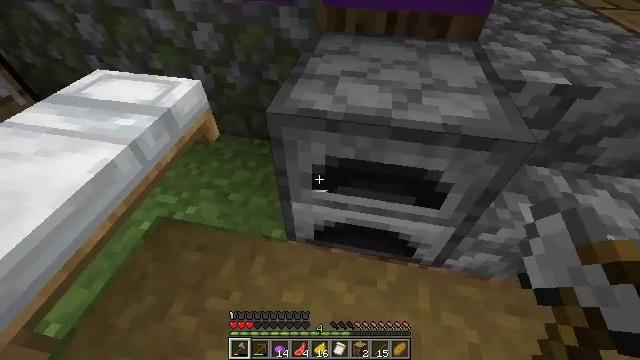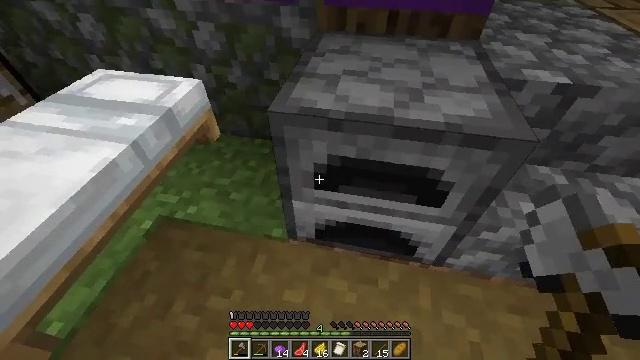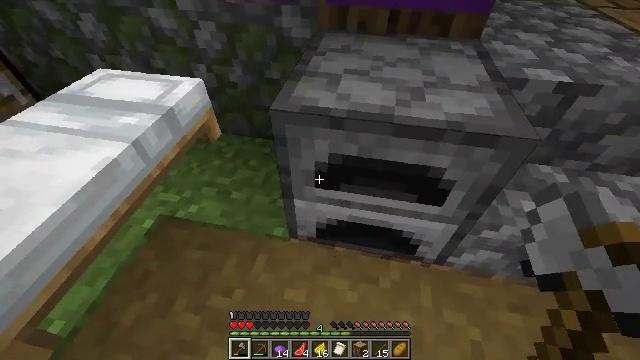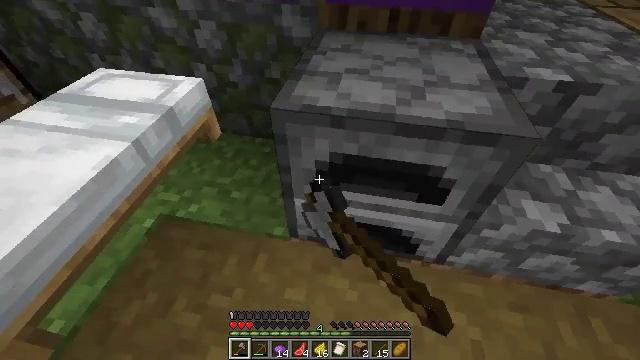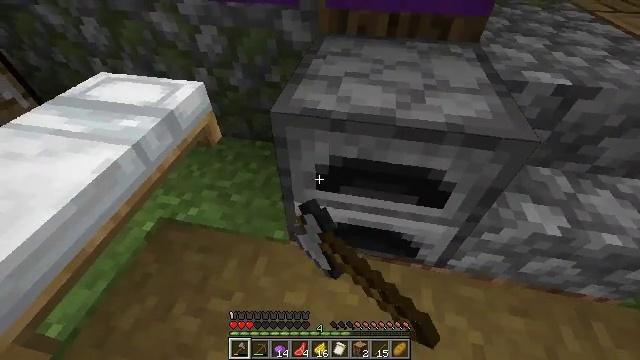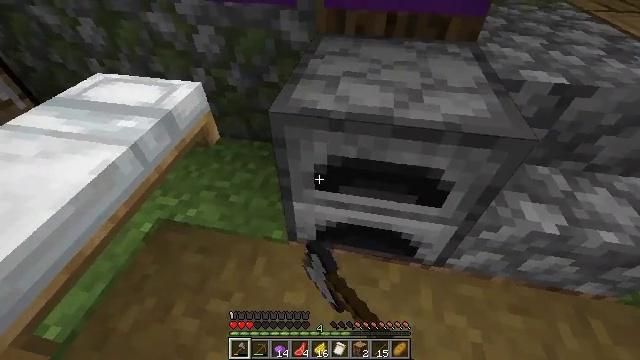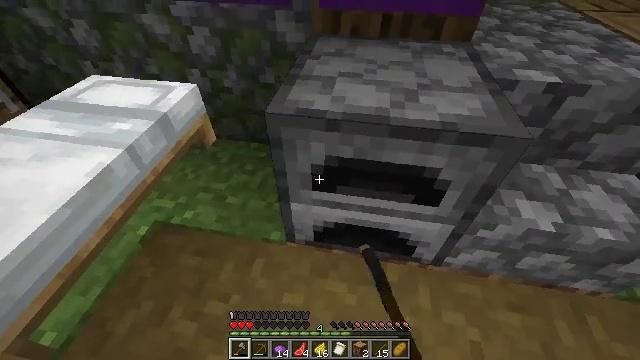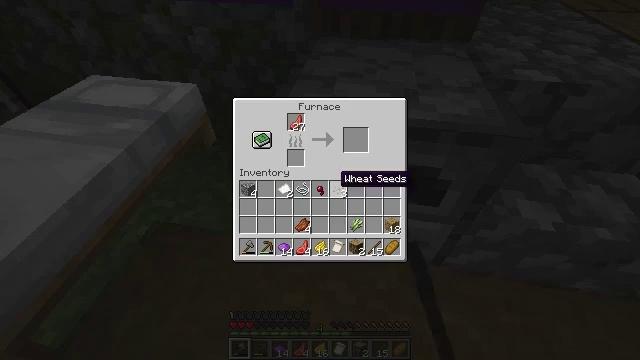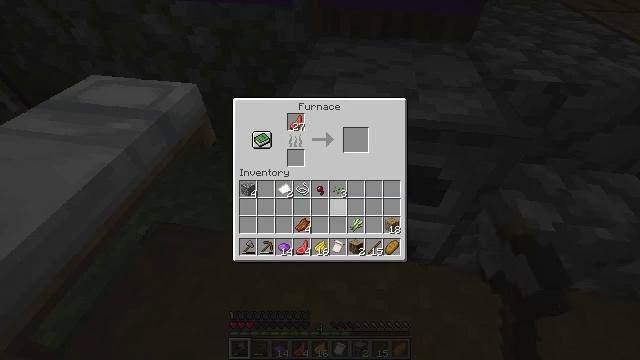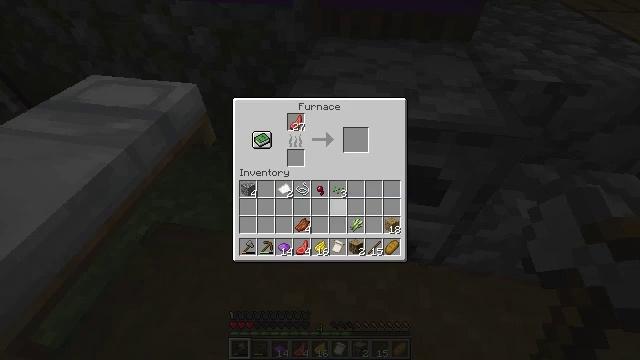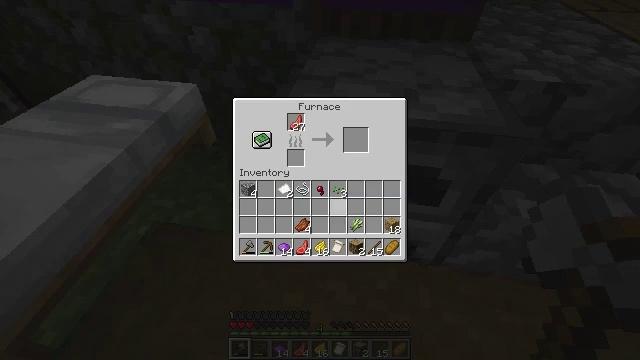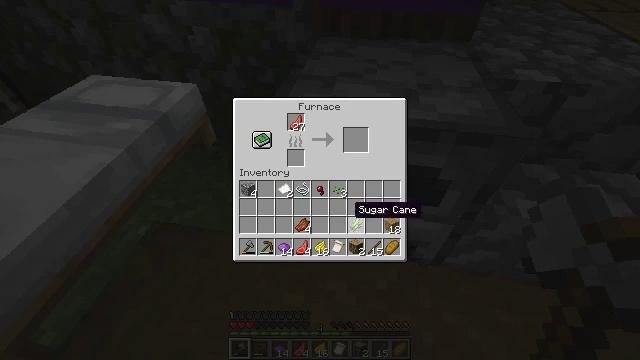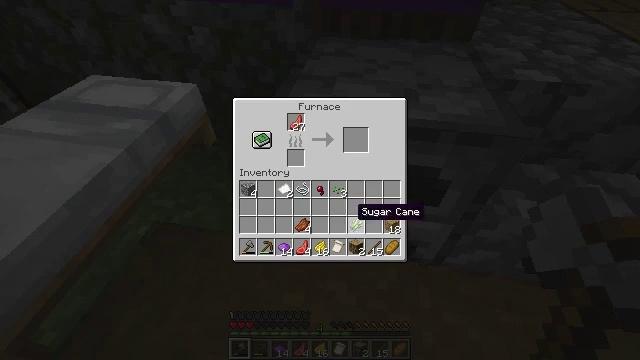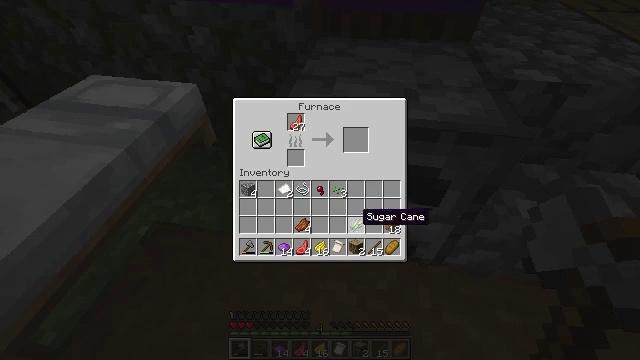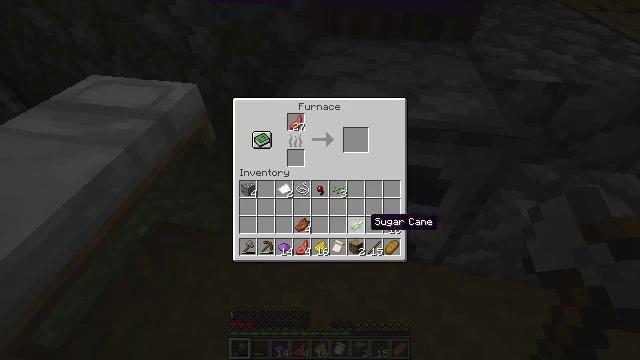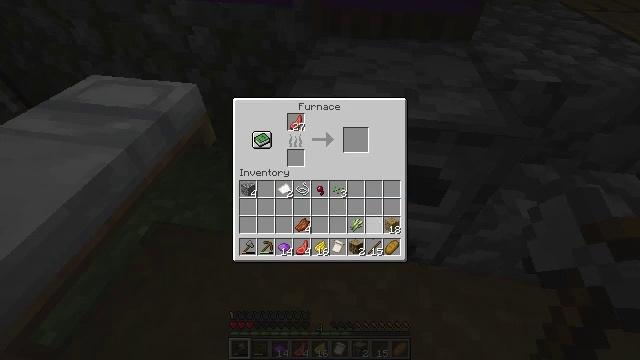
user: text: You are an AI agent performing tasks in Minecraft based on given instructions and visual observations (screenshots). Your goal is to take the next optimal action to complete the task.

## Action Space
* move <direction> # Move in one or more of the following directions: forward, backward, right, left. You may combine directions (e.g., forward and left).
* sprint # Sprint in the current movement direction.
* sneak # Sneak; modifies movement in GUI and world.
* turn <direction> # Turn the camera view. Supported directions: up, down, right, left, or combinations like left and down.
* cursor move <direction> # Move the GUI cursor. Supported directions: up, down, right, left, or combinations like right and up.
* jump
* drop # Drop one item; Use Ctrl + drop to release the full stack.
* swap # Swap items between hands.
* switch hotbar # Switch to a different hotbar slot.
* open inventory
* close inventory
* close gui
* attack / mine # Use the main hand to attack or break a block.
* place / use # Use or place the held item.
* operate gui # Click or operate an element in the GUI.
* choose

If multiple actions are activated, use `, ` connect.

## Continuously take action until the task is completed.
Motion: motion action
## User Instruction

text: Harvest the purple wall banner by hitting it.
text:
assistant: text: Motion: no_op
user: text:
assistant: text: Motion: use / place
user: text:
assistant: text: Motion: use / place
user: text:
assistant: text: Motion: use / place
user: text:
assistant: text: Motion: no_op
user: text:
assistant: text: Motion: no_op
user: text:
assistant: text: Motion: sneak, cursor move right and down, open gui
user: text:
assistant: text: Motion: sneak, cursor move down
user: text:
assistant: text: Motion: sneak, cursor move down
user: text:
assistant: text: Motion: sneak
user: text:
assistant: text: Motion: sneak
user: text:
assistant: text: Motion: sneak
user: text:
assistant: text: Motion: sneak
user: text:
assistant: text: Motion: sneak, cursor move right
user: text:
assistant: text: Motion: sneak
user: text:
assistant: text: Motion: sneak
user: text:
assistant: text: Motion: sneak
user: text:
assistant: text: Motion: sneak
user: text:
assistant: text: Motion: sneak
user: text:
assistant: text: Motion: sneak
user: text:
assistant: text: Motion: sneak
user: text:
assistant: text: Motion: sneak
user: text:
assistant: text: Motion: sneak
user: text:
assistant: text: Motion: sneak
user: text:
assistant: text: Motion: sneak
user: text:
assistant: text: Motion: sneak
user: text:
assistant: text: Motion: sneak, operate gui
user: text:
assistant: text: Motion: sneak, operate gui
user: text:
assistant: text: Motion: sneak, operate gui
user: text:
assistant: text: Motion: no_op